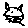
Label: cat